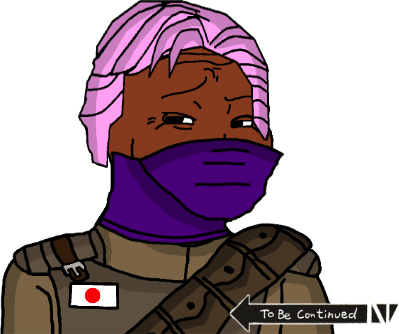
Label: 5_Smugjak